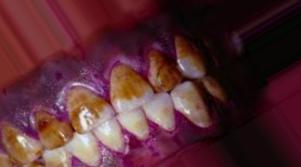
Condition: Tooth Discoloration